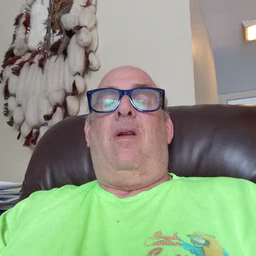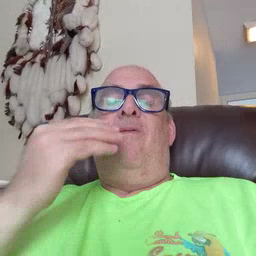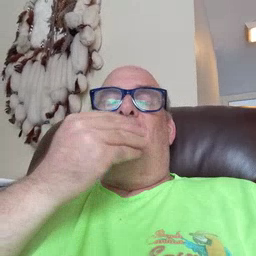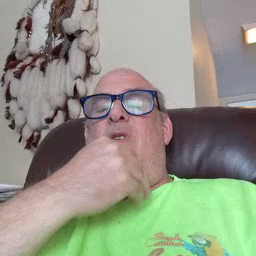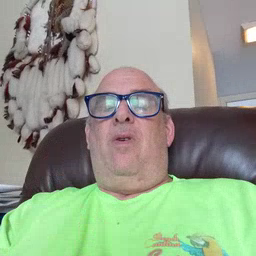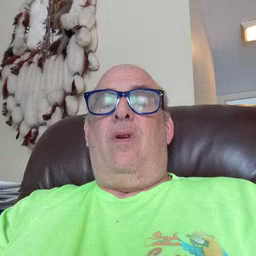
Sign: flower